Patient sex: M
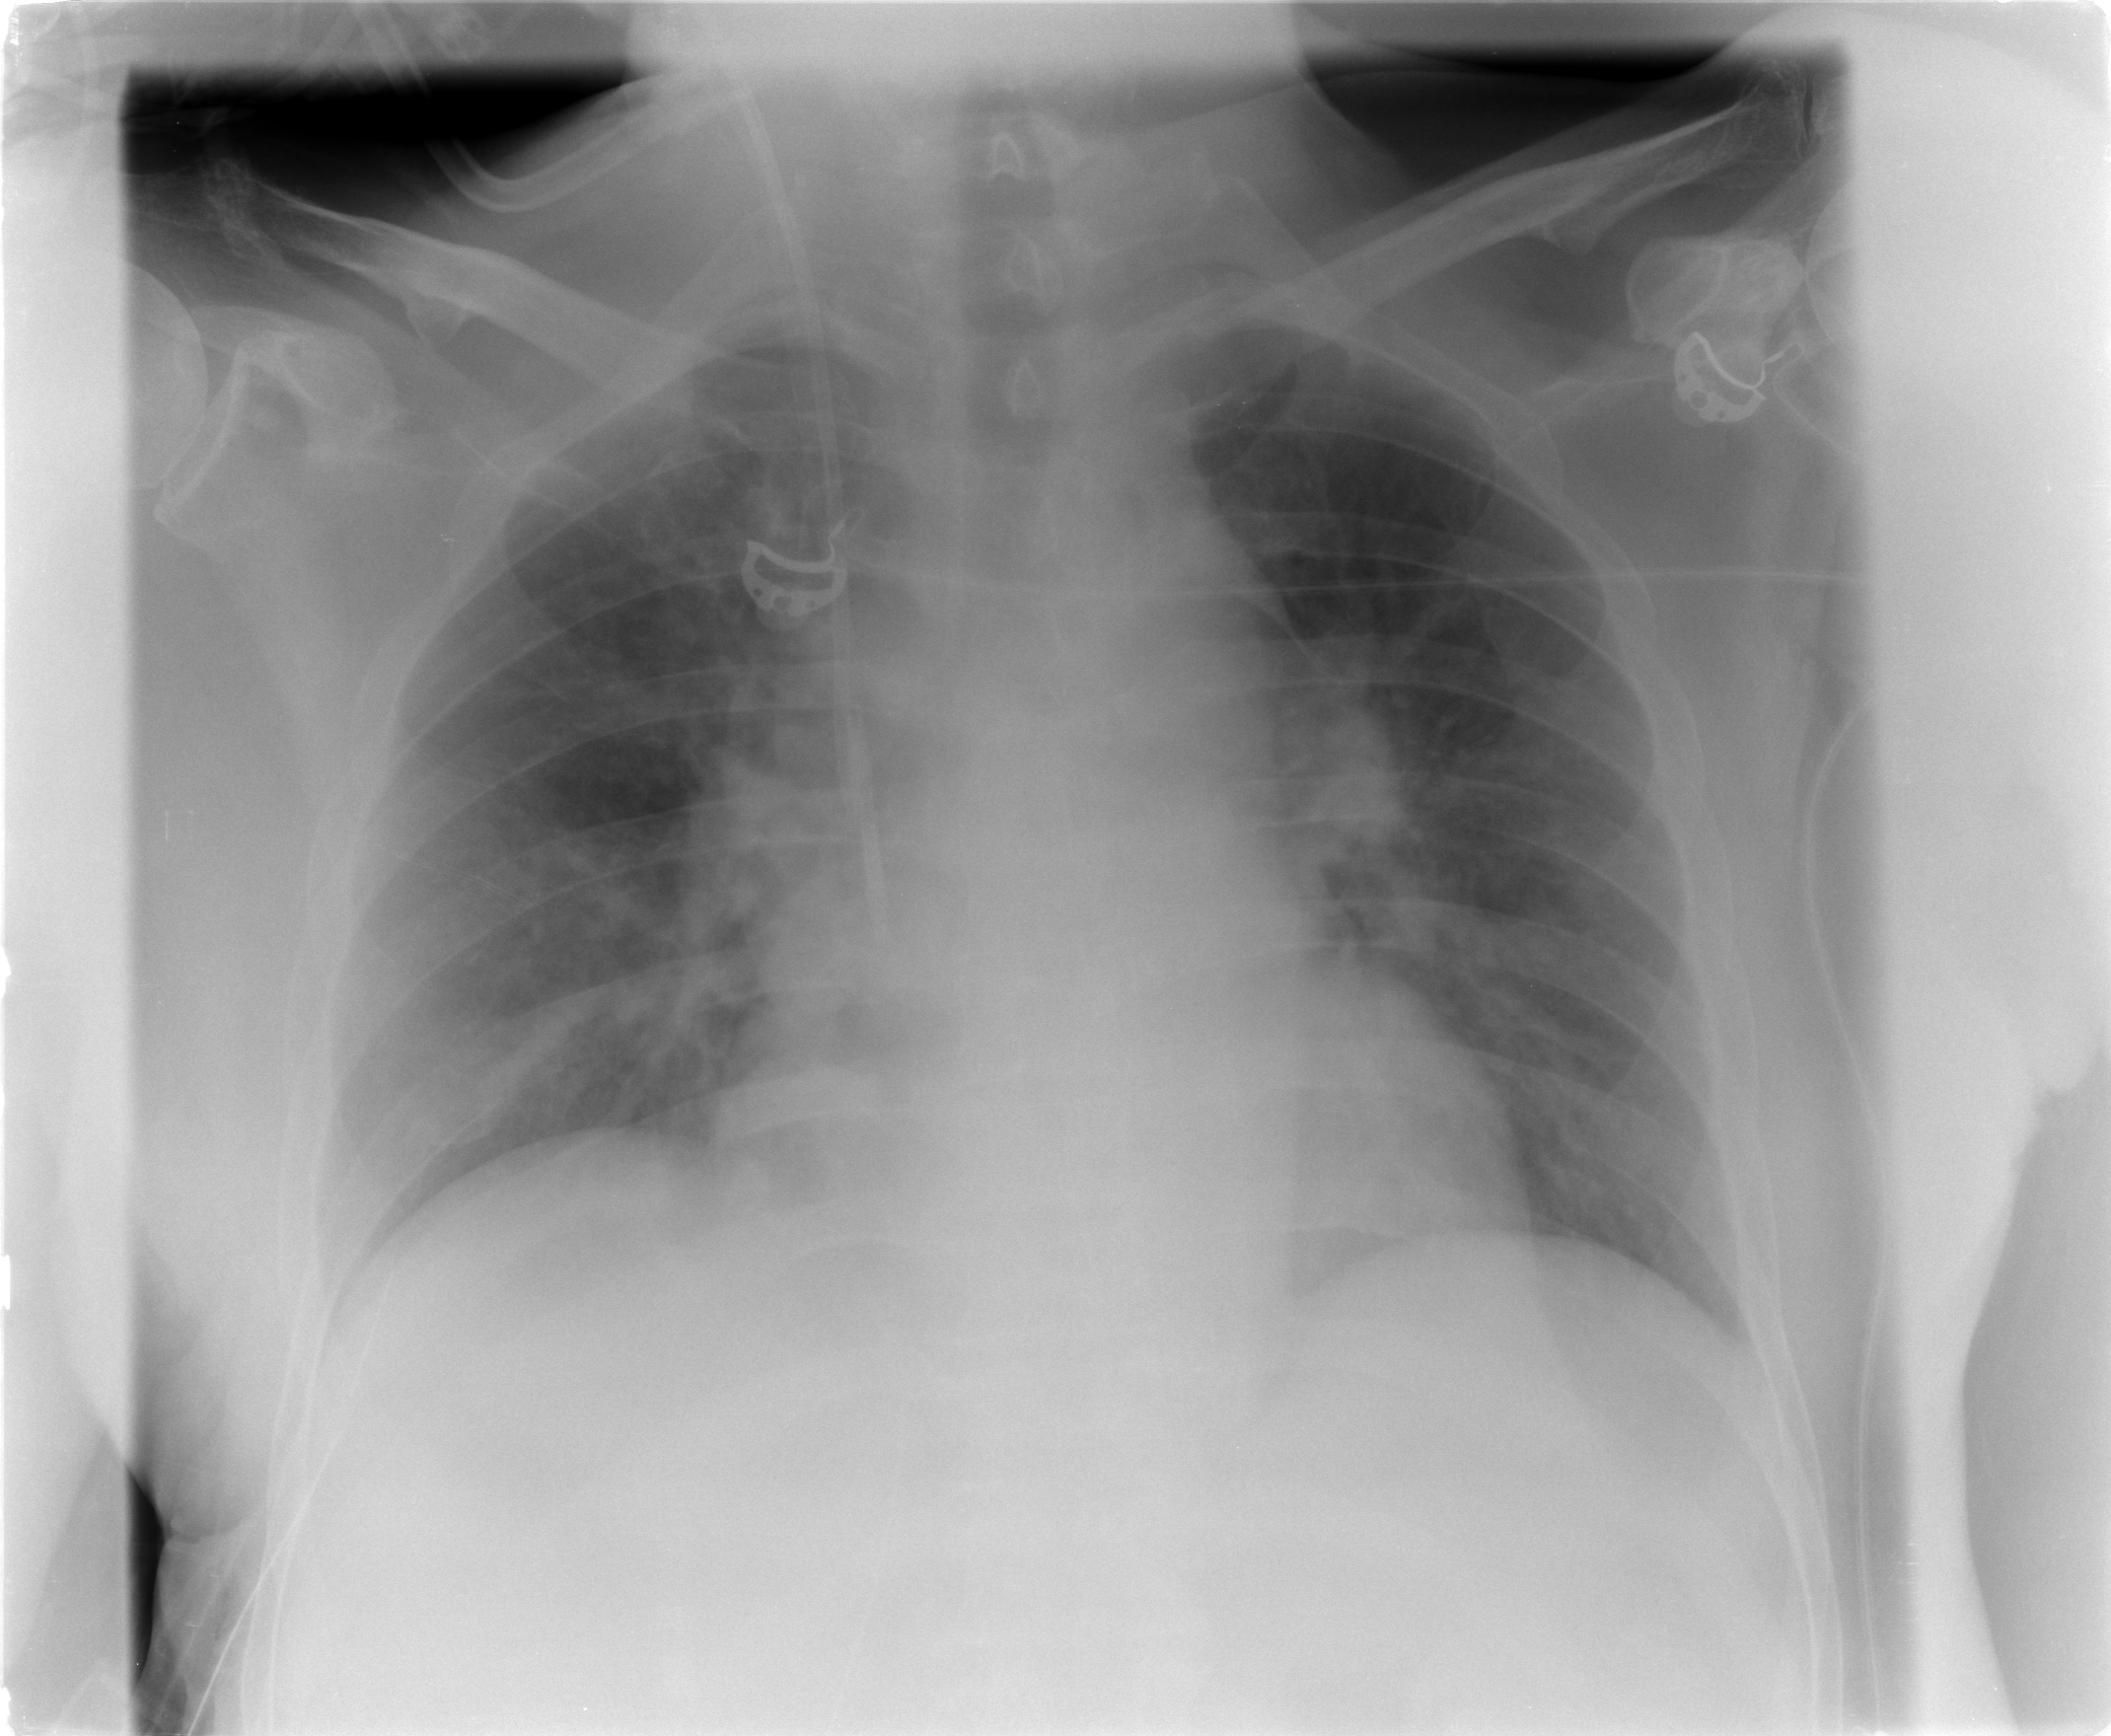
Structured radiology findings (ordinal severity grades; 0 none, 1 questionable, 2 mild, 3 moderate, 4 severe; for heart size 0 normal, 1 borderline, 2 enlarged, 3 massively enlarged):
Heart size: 0
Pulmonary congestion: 2
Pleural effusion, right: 0
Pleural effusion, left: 0
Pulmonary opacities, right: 2
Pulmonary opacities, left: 0
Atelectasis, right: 2
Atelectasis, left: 2